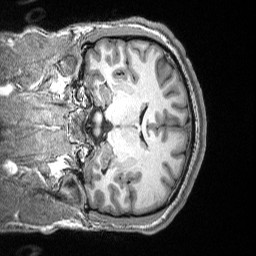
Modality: T1w
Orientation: coronal
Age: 25
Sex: male